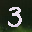
Label: 3